Question: Just looking at:

<URL>
What does this SQL do:
'''
Robert'); DROP TABLE STUDENTS; --
'''
I know both ''' and '--' are for comments, but doesn't the word 'DROP' get commented as well since it is part of the same line?
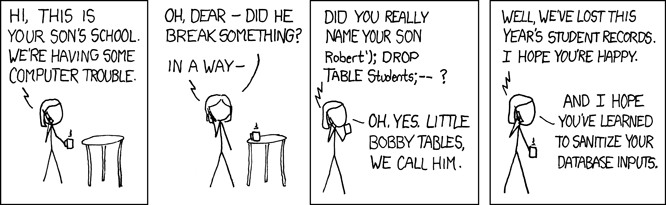
Answer: The original code in the school's program probably looks something like
'''
q = "INSERT INTO Students VALUES ('" + FNMName.Text + "', '" + LName.Text + "')";
'''
This is the naive way to add text input into a query, and is , as you will see.
After the values from the first name, middle name textbox (which is 'Robert'); DROP TABLE STUDENTS; --') and the last name textbox (let's call it 'Derper') are concatenated with the rest of the query, the result is now actually separated by the <URL>. The second query has been into the first. When the code executes this query against the database, it will look like this
'''
INSERT INTO Students VALUES ('Robert'); DROP TABLE Students; --', 'Derper')
'''
which, in plain English, roughly translates to the two queries:
> Add a new record to the Students table with a Name value of 'Robert'
and
> Delete the Students table
Everything past the second query is <URL>'
The ''' in the student's name is not a comment, it's the closing <URL>. Since the student's name is a string, it's needed syntactically to complete the hypothetical query. Injection attacks only work .
<URL>